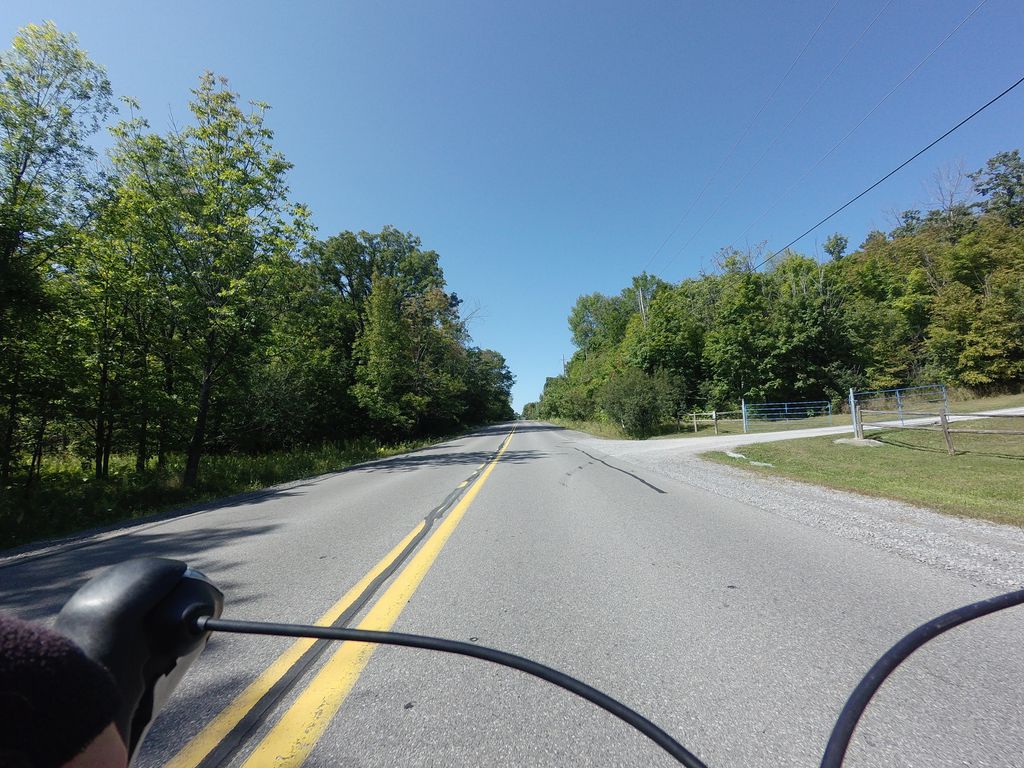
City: ottawa-gatineau